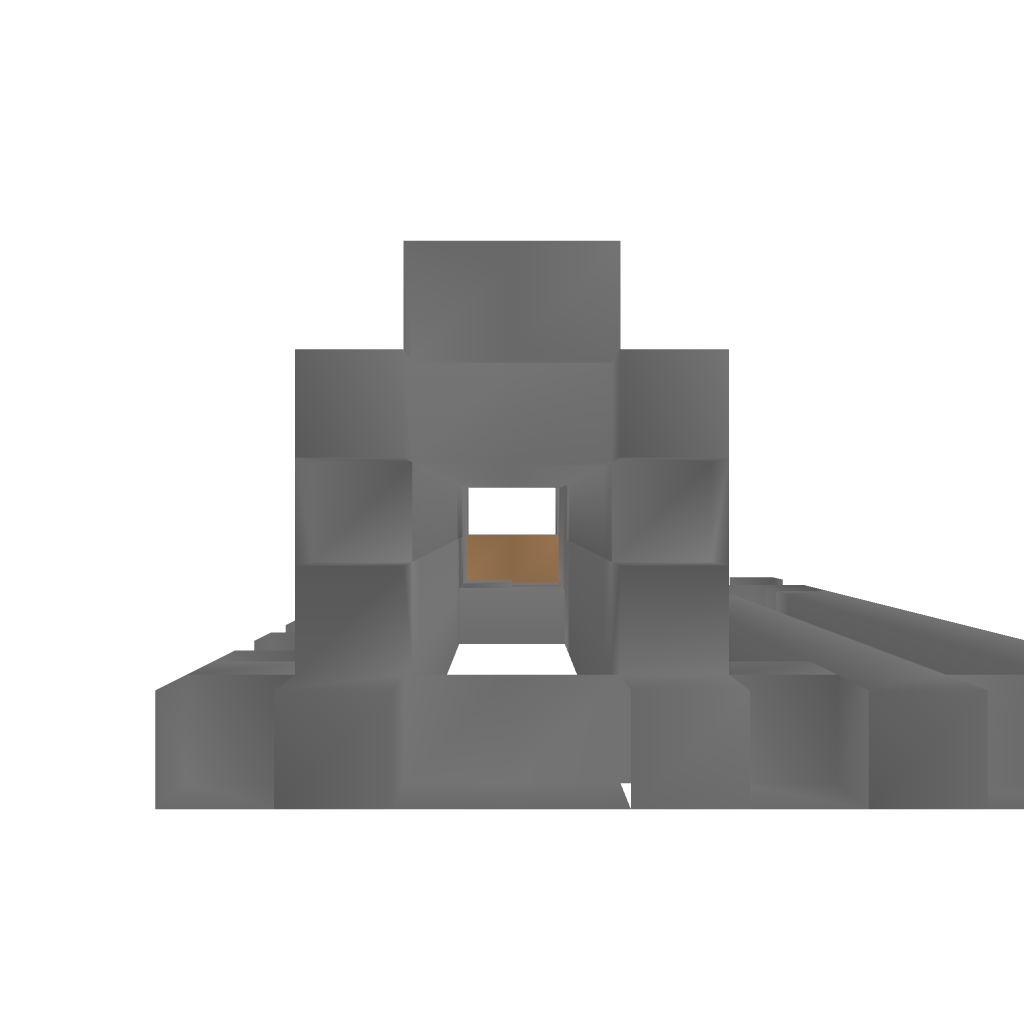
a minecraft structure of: Corridor Run bad low quality